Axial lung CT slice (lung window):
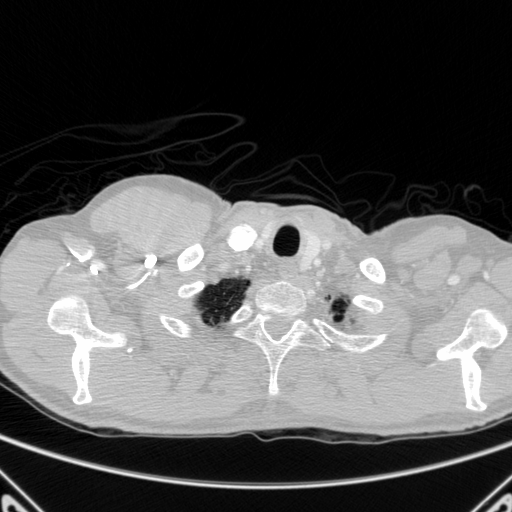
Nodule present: no